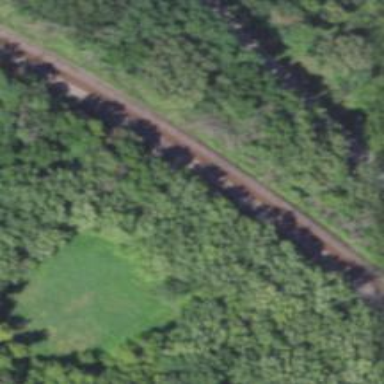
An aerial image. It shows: Abandoned railway siding.